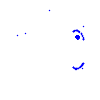
Particle: pion